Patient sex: M
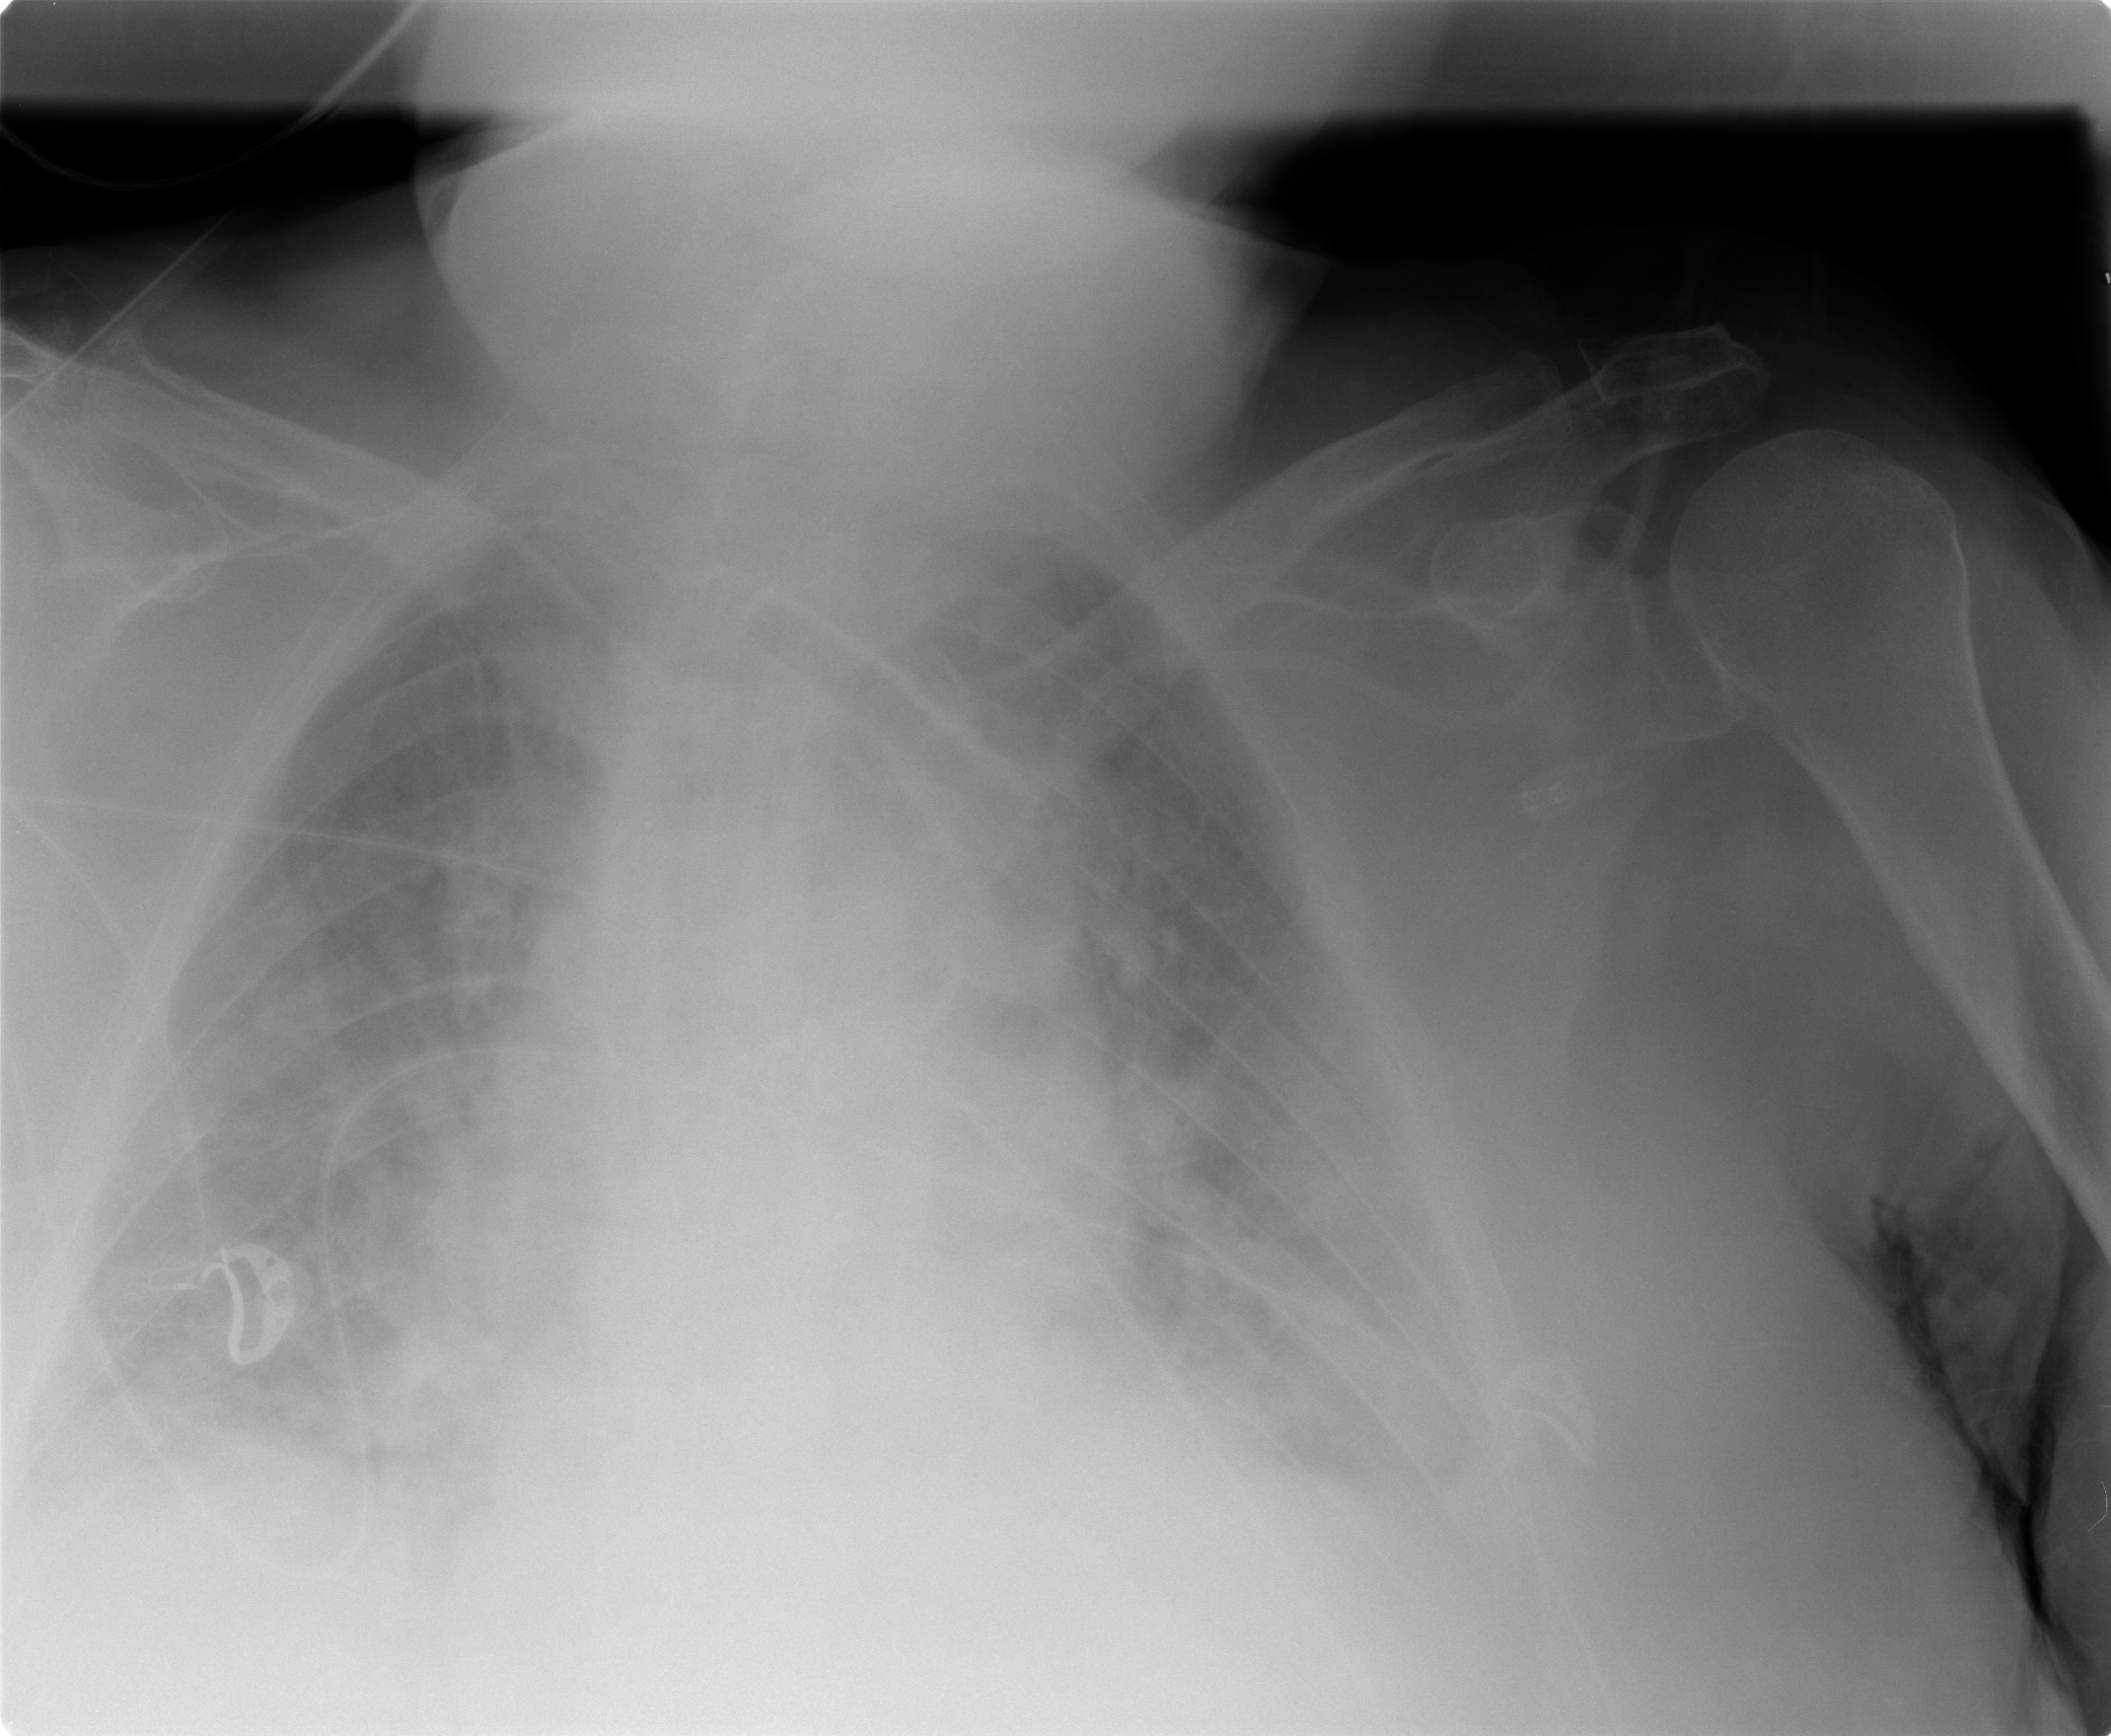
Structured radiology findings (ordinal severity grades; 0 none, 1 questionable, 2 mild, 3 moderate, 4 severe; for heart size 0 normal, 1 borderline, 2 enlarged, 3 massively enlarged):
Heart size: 1
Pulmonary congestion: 3
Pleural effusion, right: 3
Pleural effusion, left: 3
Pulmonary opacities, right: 2
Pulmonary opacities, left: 2
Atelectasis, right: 2
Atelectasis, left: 2